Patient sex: F
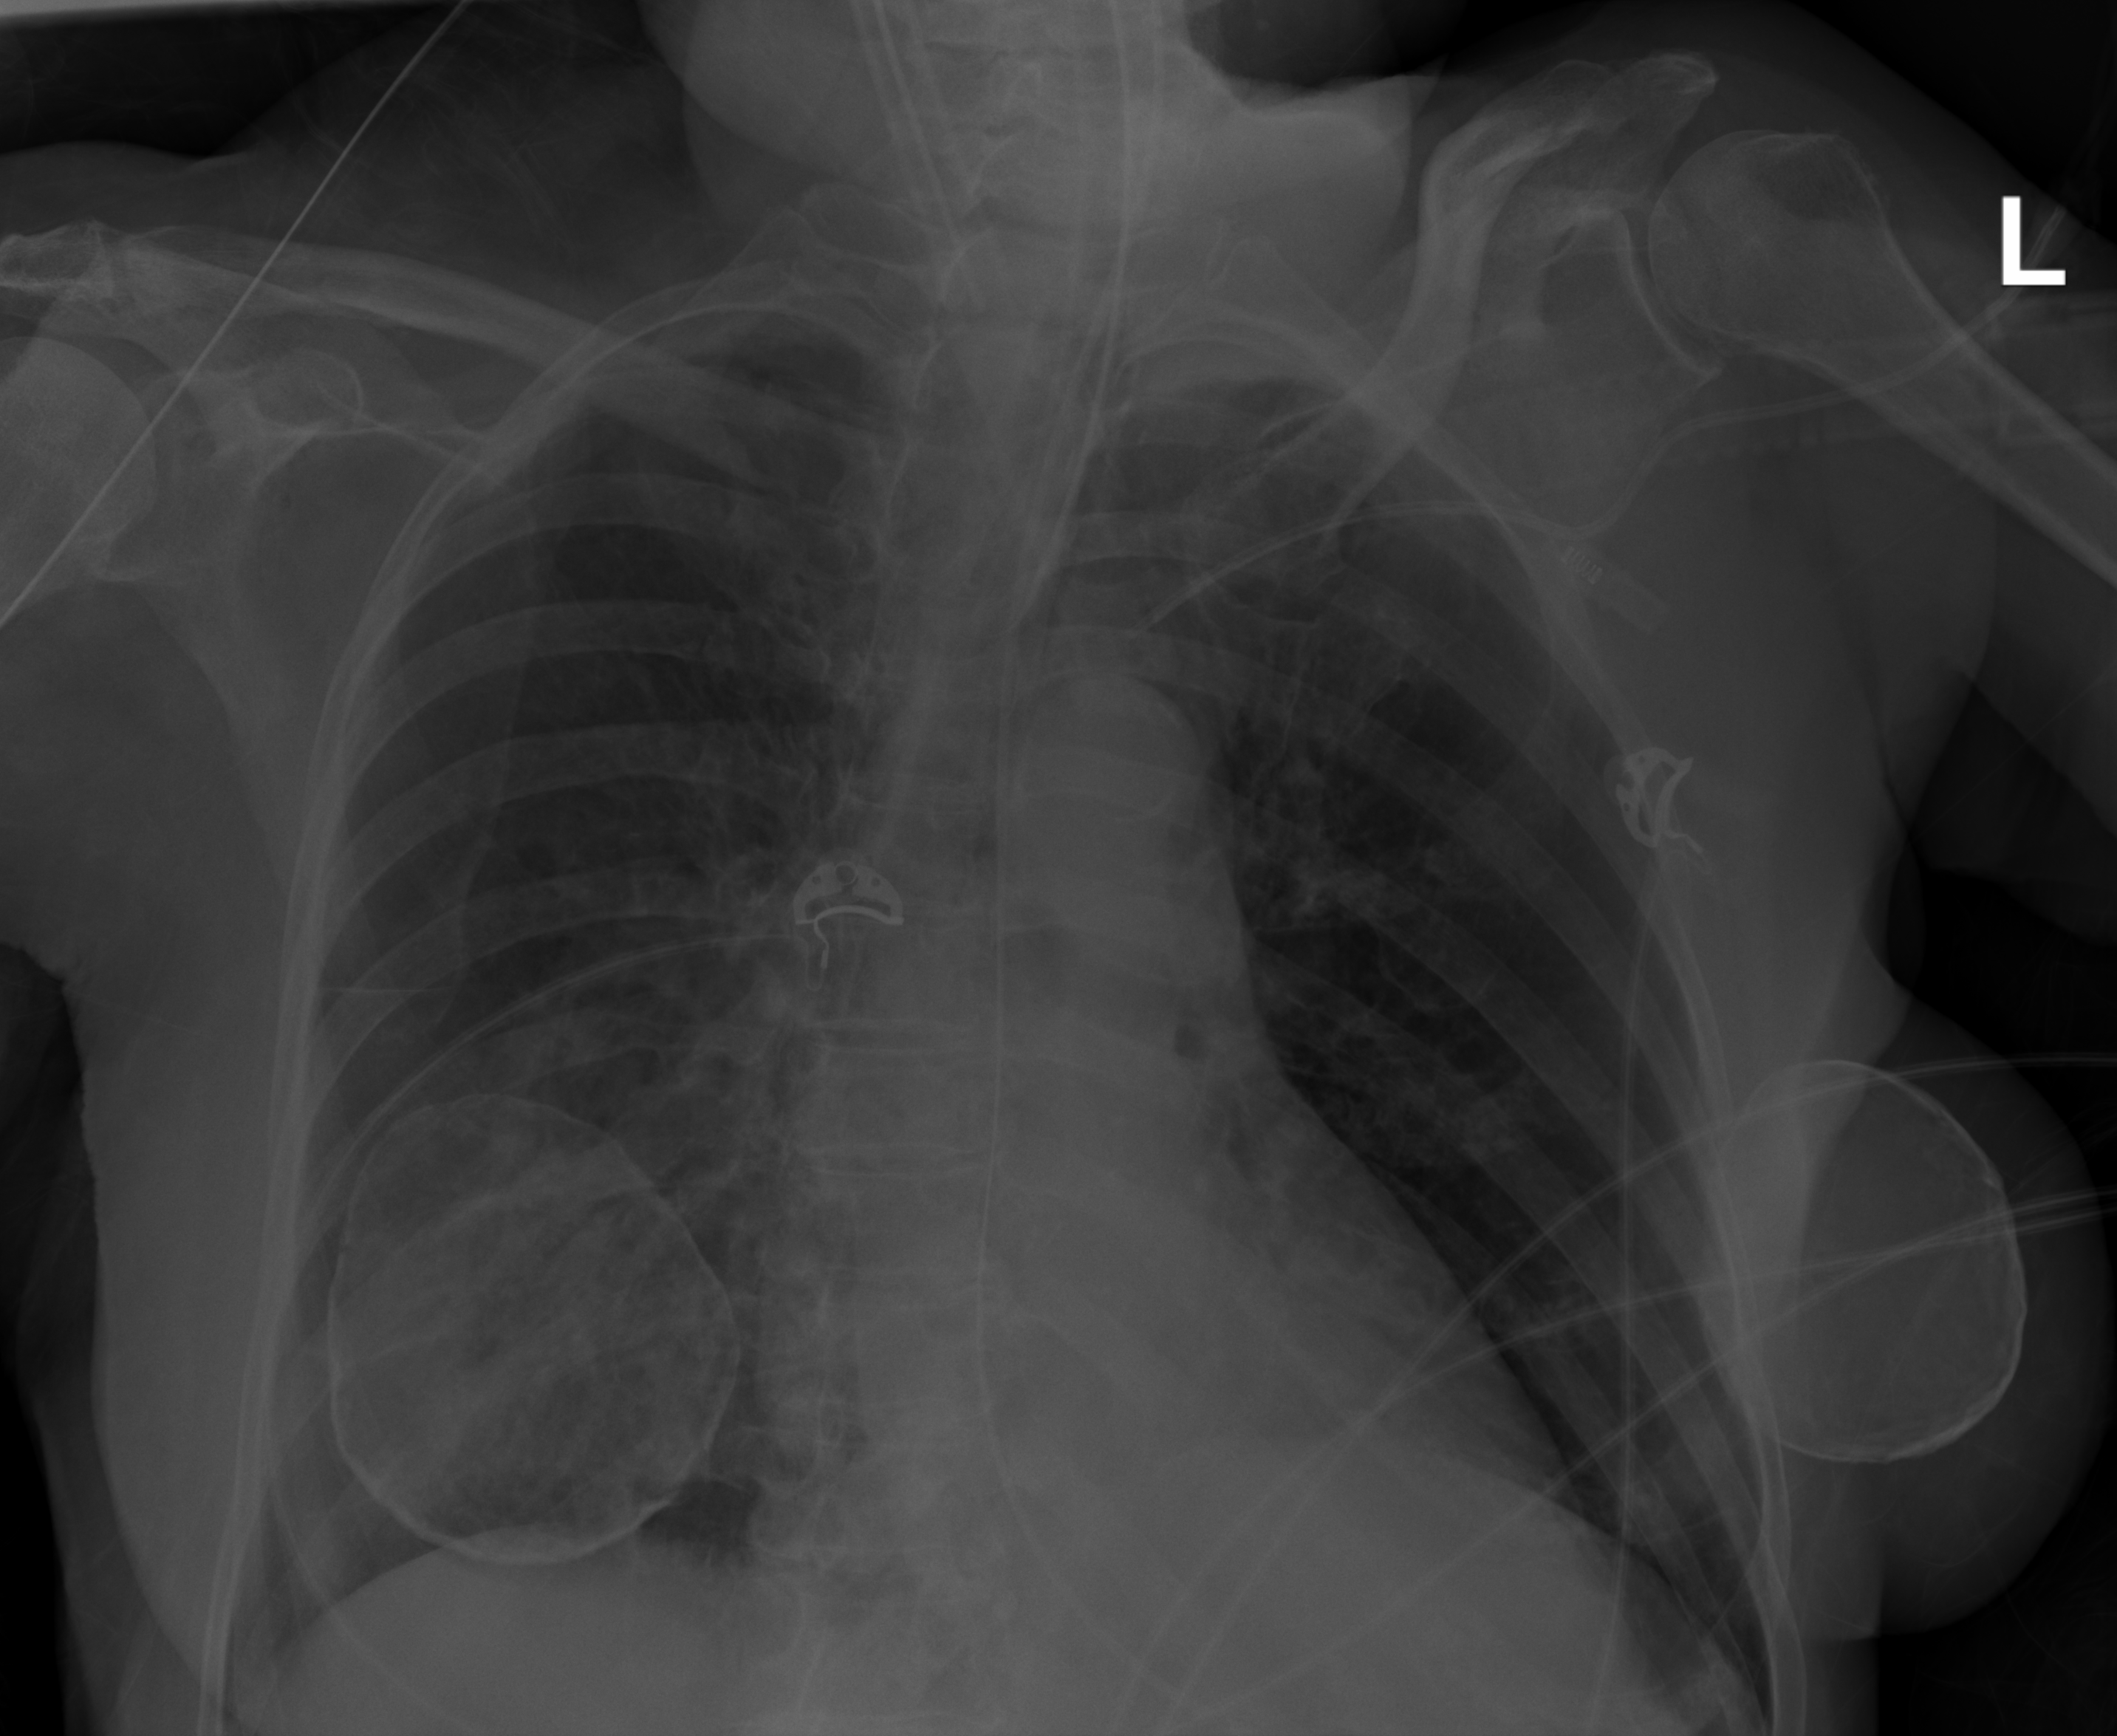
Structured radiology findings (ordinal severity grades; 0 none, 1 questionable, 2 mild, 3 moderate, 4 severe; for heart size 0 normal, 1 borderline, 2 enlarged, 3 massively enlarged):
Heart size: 1
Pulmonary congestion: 0
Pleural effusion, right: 1
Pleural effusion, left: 0
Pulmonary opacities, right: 0
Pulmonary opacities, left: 0
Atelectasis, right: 0
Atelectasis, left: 0